Field crop: maize
Growth stage: 2
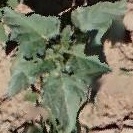
Species: datura